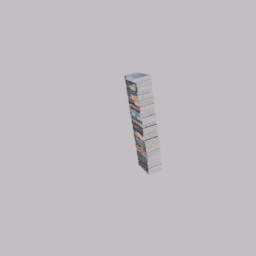
Label: tools